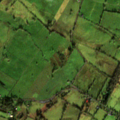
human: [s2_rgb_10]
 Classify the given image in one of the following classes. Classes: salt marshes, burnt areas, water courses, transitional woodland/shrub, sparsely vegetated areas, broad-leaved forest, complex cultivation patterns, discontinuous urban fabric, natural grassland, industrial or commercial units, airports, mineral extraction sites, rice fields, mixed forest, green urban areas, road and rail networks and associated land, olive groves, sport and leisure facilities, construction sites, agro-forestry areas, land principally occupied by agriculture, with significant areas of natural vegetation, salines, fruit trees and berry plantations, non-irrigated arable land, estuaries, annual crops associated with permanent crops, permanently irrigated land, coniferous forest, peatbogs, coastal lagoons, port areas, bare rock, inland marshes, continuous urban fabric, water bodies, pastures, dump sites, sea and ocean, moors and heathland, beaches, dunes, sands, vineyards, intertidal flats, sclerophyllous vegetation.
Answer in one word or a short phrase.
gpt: pastures